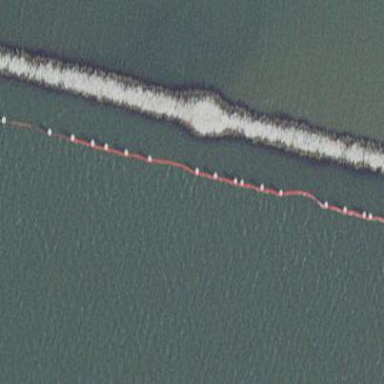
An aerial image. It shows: Breakwater structure.